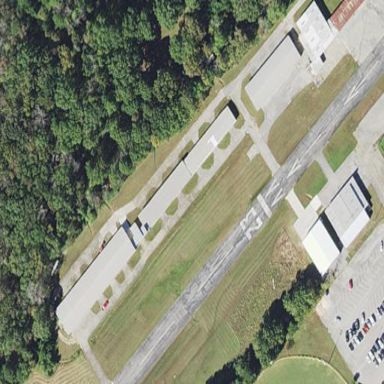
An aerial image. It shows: Airport hangar.